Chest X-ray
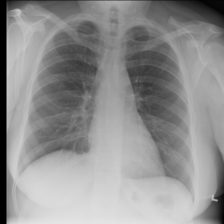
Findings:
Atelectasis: negative
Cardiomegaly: negative
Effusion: negative
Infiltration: negative
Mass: negative
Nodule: negative
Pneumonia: negative
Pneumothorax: negative
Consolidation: negative
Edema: negative
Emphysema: negative
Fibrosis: negative
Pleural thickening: negative
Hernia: negative